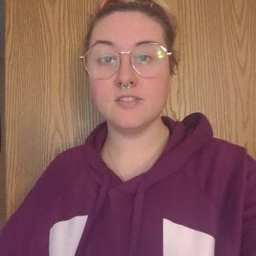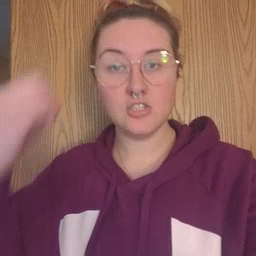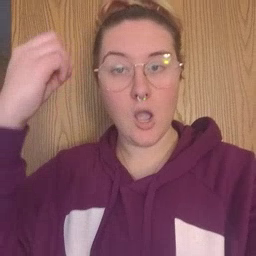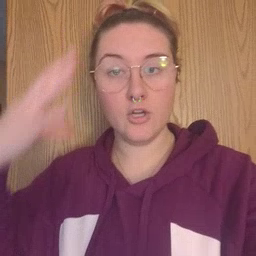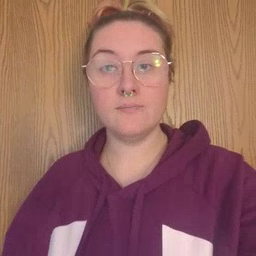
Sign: shower